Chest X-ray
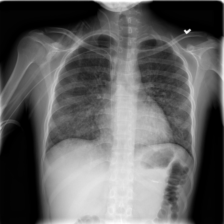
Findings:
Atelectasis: negative
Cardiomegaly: negative
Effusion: negative
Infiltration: negative
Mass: negative
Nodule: negative
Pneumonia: negative
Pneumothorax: negative
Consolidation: negative
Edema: negative
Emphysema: negative
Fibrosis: negative
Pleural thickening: negative
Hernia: negative